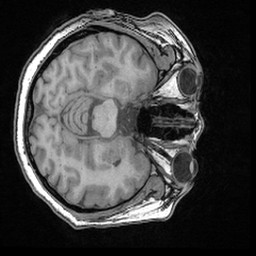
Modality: T1w
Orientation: axial
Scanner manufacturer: ge
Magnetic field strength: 3 T
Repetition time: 0.008572 s
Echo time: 0.003384 s